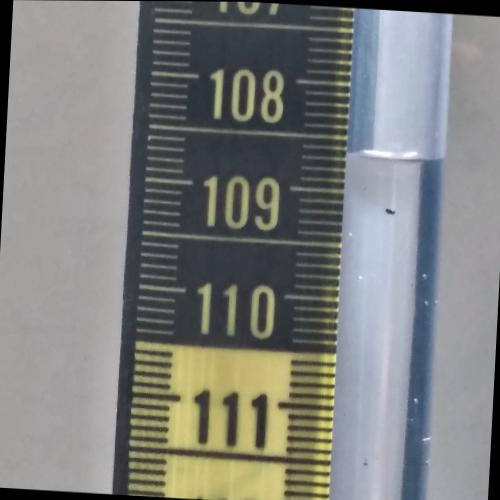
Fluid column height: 108.7 cm